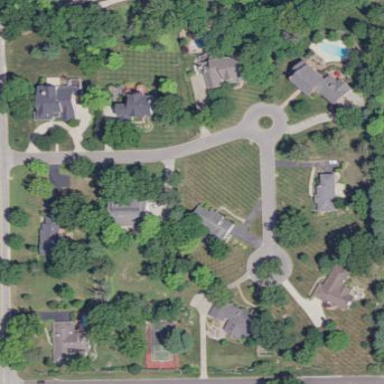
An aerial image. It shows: Residential area consisting of single-family homes.